Question: I have a bar chart where each bar represents the dollar amount. Right now I am showing only the number. How do I add a $ sign before the number?
This is how I want it (with the $ sign)
Also is it possible to add a thousand separator? e.g $ 1,300

Sample code
'''
BarRenderer renderer = (BarRenderer) plot.getRenderer();
CategoryItemLabelGenerator generator = new StandardCategoryItemLabelGenerator(
"{1}", NumberFormat.getInstance());
renderer.setBaseItemLabelGenerator(generator);
renderer.setBaseItemLabelFont(new Font("Arial", Font.BOLD, 7));
renderer.setBaseItemLabelsVisible(true);
renderer.setBaseItemLabelPaint(new Color(255, 255, 255));
renderer.setBasePositiveItemLabelPosition(new ItemLabelPosition(
ItemLabelAnchor.INSIDE3, TextAnchor.CENTER_RIGHT,
TextAnchor.CENTER, 0.0));
'''
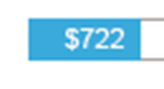
Answer: You can just change the formatter you are passing to the 'StandardCategoryItemLabelGenerator' constructor from 'NumberFormat.getInstance()' to 'new DecimalFormat("$#,##0.00")'